Question: I have now been trying for hours to figure out what is wrong in XCode when i try to use 'findContours'. Basically this is my code:
'''
#include <opencv2/opencv.hpp>
int main()
{
Mat img = imread(helper::getImageSequence(3, image_value_temp));
Mat img_gray = Mat(Size(img.cols, img.rows), CV_8UC1);
Mat img_canny;
cvtColor(img, img_gray, CV_BGR2GRAY);
Canny(img_gray, img_canny, someLow, someHigh);
vector<vector<cv::Point> > contours;
vector<Vec4i> hierarchy;
findContours(img_canny, contours, hierarchy, CV_RETR_TREE, CV_CHAIN_APPROX_SIMPLE);
}
'''
When i print contours i get 7905747460161236409, so i wonder if my heap is overflowing?
- -
So basically the crash traces back to 'findContours' and this is all XCode gives me:

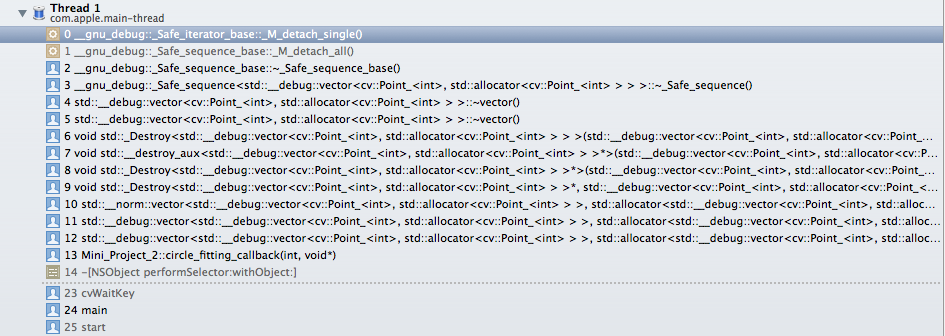
Answer: It would be easier to recreate your error if you would provide the full source code and the image that produce this error for you. When I complete your code, so that I can use it:
'''
#include <opencv2/opencv.hpp>
int main()
{
using namespace cv;
Mat img = imread("test.png");
Mat img_gray = Mat(Size(img.cols, img.rows), CV_8UC1);
Mat img_canny;
cvtColor(img, img_gray, CV_BGR2GRAY);
Canny(img_gray, img_canny, 80, 120);
vector<vector<cv::Point> > contours;
vector<Vec4i> hierarchy;
findContours(img_canny, contours, hierarchy, CV_RETR_TREE, CV_CHAIN_APPROX_SIMPLE);
}
'''
It runs fine on my system. I do not see a reason why it should not.
The error you posted in the screenshot is not a compiler crash. Your debugger shows that your program crashed during executation.
You have a function circle_fitting_callback obviously written by yourself that produces an error while destructing a vector of cv::points. Your problem is not in the code you posted but in something you are not showing to us.
The best thing would be to learn to use your debugger. I do not know your IDE, but I guess it directly you to the part of your function causing the crash if you click the appropriate line in the call stack (the thing you showed to us).
If you get stuck with this please post a complete code to reproduce the error.